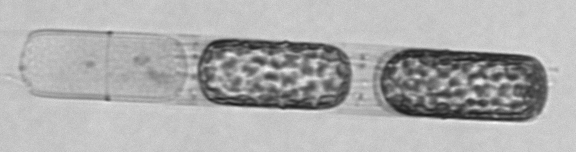
Label: Stephanopyxis